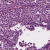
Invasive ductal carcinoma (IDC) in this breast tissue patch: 1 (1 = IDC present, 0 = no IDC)